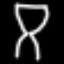
Label: hourglass